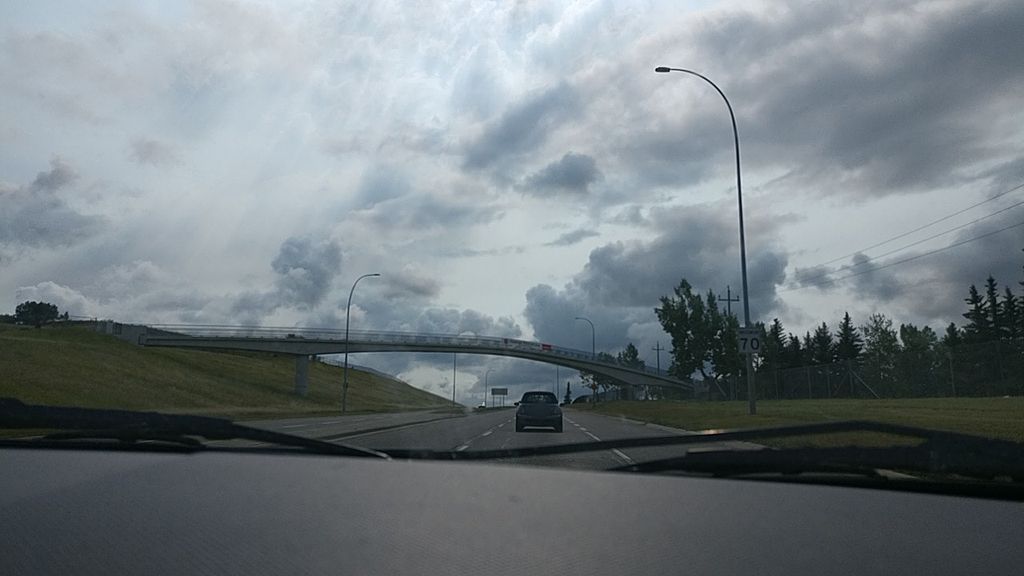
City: calgary